Field crop: maize
Growth stage: 2
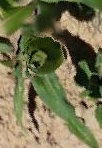
Species: maize